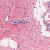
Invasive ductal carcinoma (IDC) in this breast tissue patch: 0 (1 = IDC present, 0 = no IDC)